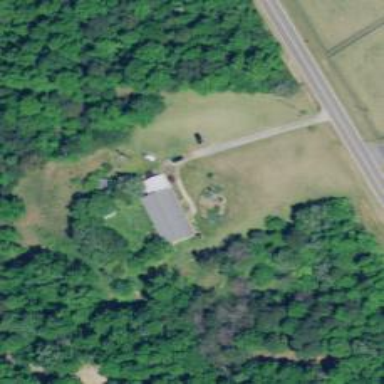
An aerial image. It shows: Driveway.